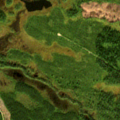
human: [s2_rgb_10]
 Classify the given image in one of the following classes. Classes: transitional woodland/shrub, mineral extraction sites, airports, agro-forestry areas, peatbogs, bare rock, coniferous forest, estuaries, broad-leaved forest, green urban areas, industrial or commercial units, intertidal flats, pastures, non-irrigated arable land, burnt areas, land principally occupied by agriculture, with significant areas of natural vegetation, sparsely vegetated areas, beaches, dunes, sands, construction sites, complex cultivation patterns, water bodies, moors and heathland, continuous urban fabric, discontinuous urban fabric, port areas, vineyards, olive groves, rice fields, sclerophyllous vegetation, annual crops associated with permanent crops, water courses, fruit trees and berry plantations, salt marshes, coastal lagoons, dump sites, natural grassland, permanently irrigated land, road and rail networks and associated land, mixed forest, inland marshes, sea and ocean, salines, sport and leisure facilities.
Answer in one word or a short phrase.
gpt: coniferous forest, transitional woodland/shrub, peatbogs